Aerial crown-view tile of a tropical tree (Barro Colorado Island, Panama), acquired 20250915:
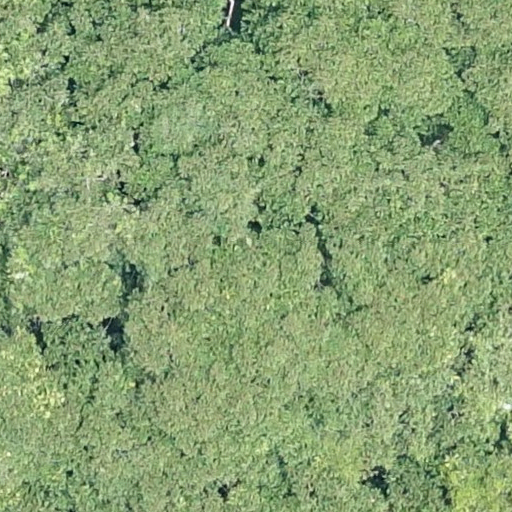
Species: Dipteryx oleifera
GBIF accepted scientific name: Dipteryx oleifera
Crown area: 730.278 m²